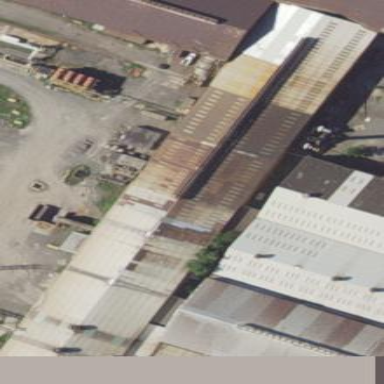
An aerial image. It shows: Part of building.